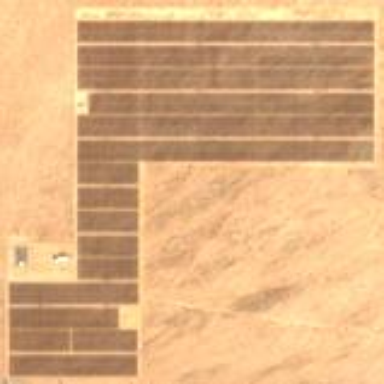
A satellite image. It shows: Solar power plant using photovoltaic technology.